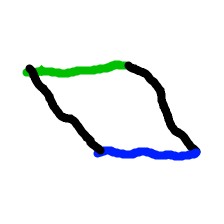
Shape: parallelogram